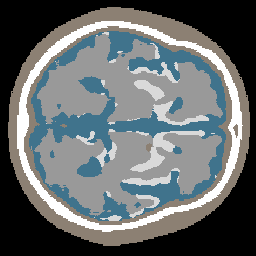
Label: no_lesion